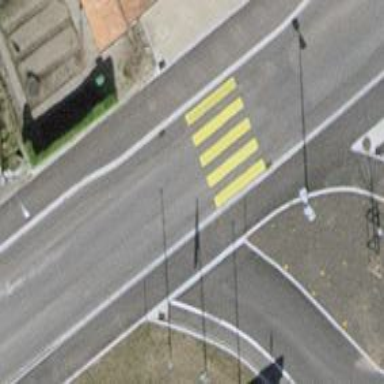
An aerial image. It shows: Marked crossing on the road.